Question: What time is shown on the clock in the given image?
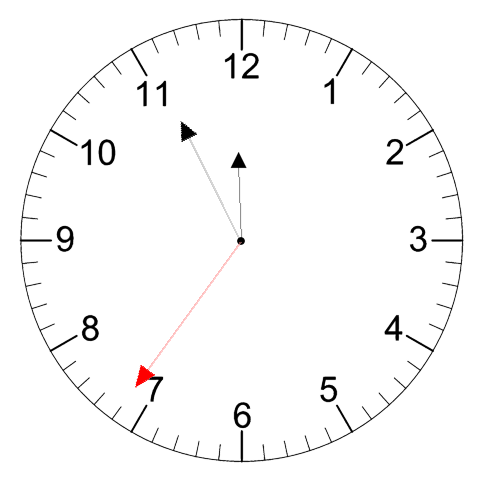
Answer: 11:55:36